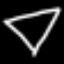
Label: diamond